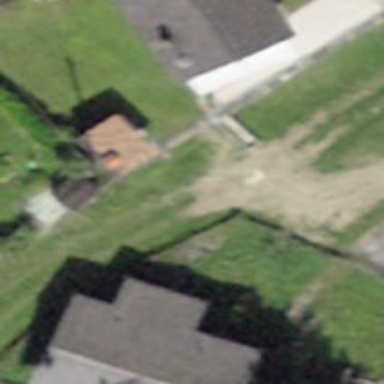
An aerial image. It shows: Unpaved driveway with service road designation.